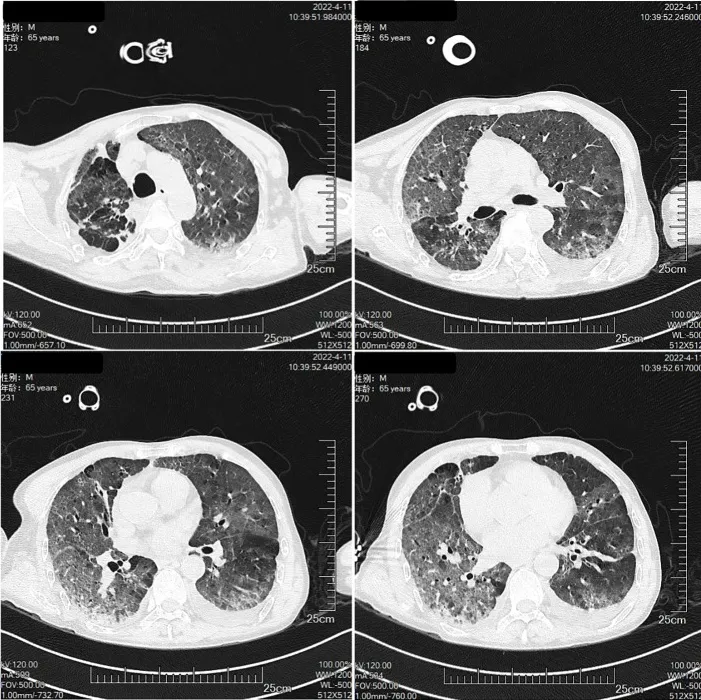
The Chest CT on April 11th.
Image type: radiology (ct)